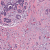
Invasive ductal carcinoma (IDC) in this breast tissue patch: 1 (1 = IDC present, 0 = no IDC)